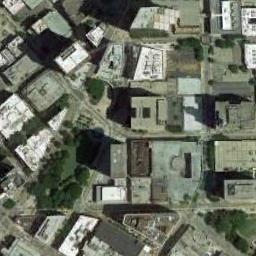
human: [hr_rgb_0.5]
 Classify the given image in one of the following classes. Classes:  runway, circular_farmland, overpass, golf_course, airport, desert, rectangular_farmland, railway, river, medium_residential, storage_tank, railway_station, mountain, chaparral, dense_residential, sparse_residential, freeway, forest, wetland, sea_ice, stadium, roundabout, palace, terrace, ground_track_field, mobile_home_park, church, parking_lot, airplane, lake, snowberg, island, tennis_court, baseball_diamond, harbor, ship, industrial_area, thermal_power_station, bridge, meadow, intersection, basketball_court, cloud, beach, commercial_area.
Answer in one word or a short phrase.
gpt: commercial_area